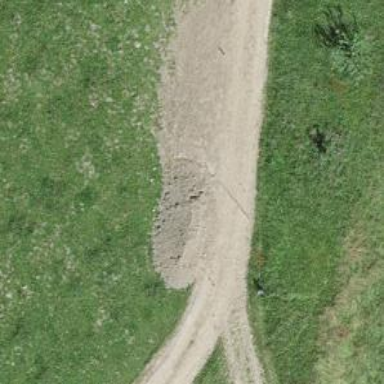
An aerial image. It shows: Unpaved track with grade3 track type.